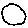
Label: circle